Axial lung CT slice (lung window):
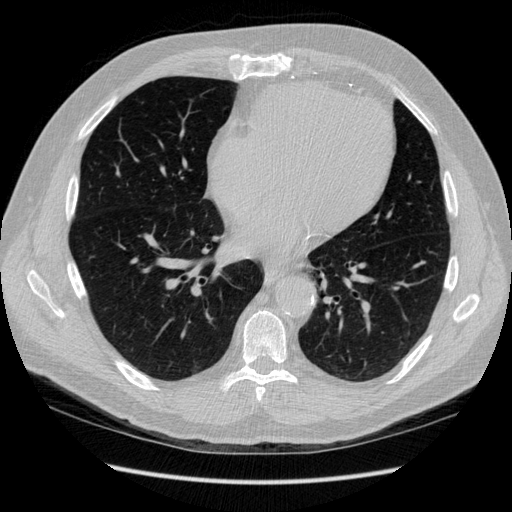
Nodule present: no